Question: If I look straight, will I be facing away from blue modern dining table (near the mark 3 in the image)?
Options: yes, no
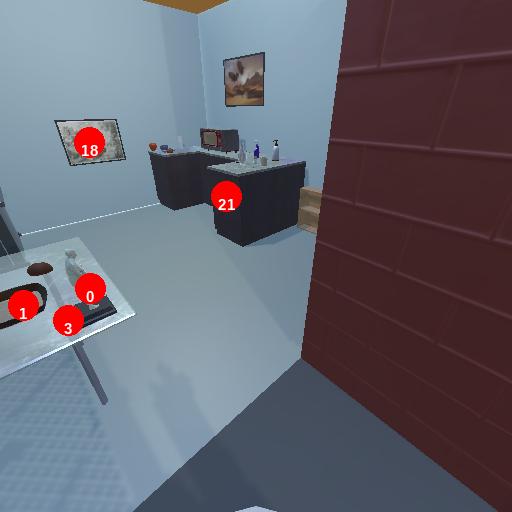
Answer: yes